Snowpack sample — Buffalo Mountain, Silverthorne, Colorado, USA (1/25/25, 10:11 AM MST)
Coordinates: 39.6222, -106.1139
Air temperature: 22 °F
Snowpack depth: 110 cm
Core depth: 30 cm
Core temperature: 42.8 °F
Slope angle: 12°, slope face: 102°
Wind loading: high
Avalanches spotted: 0
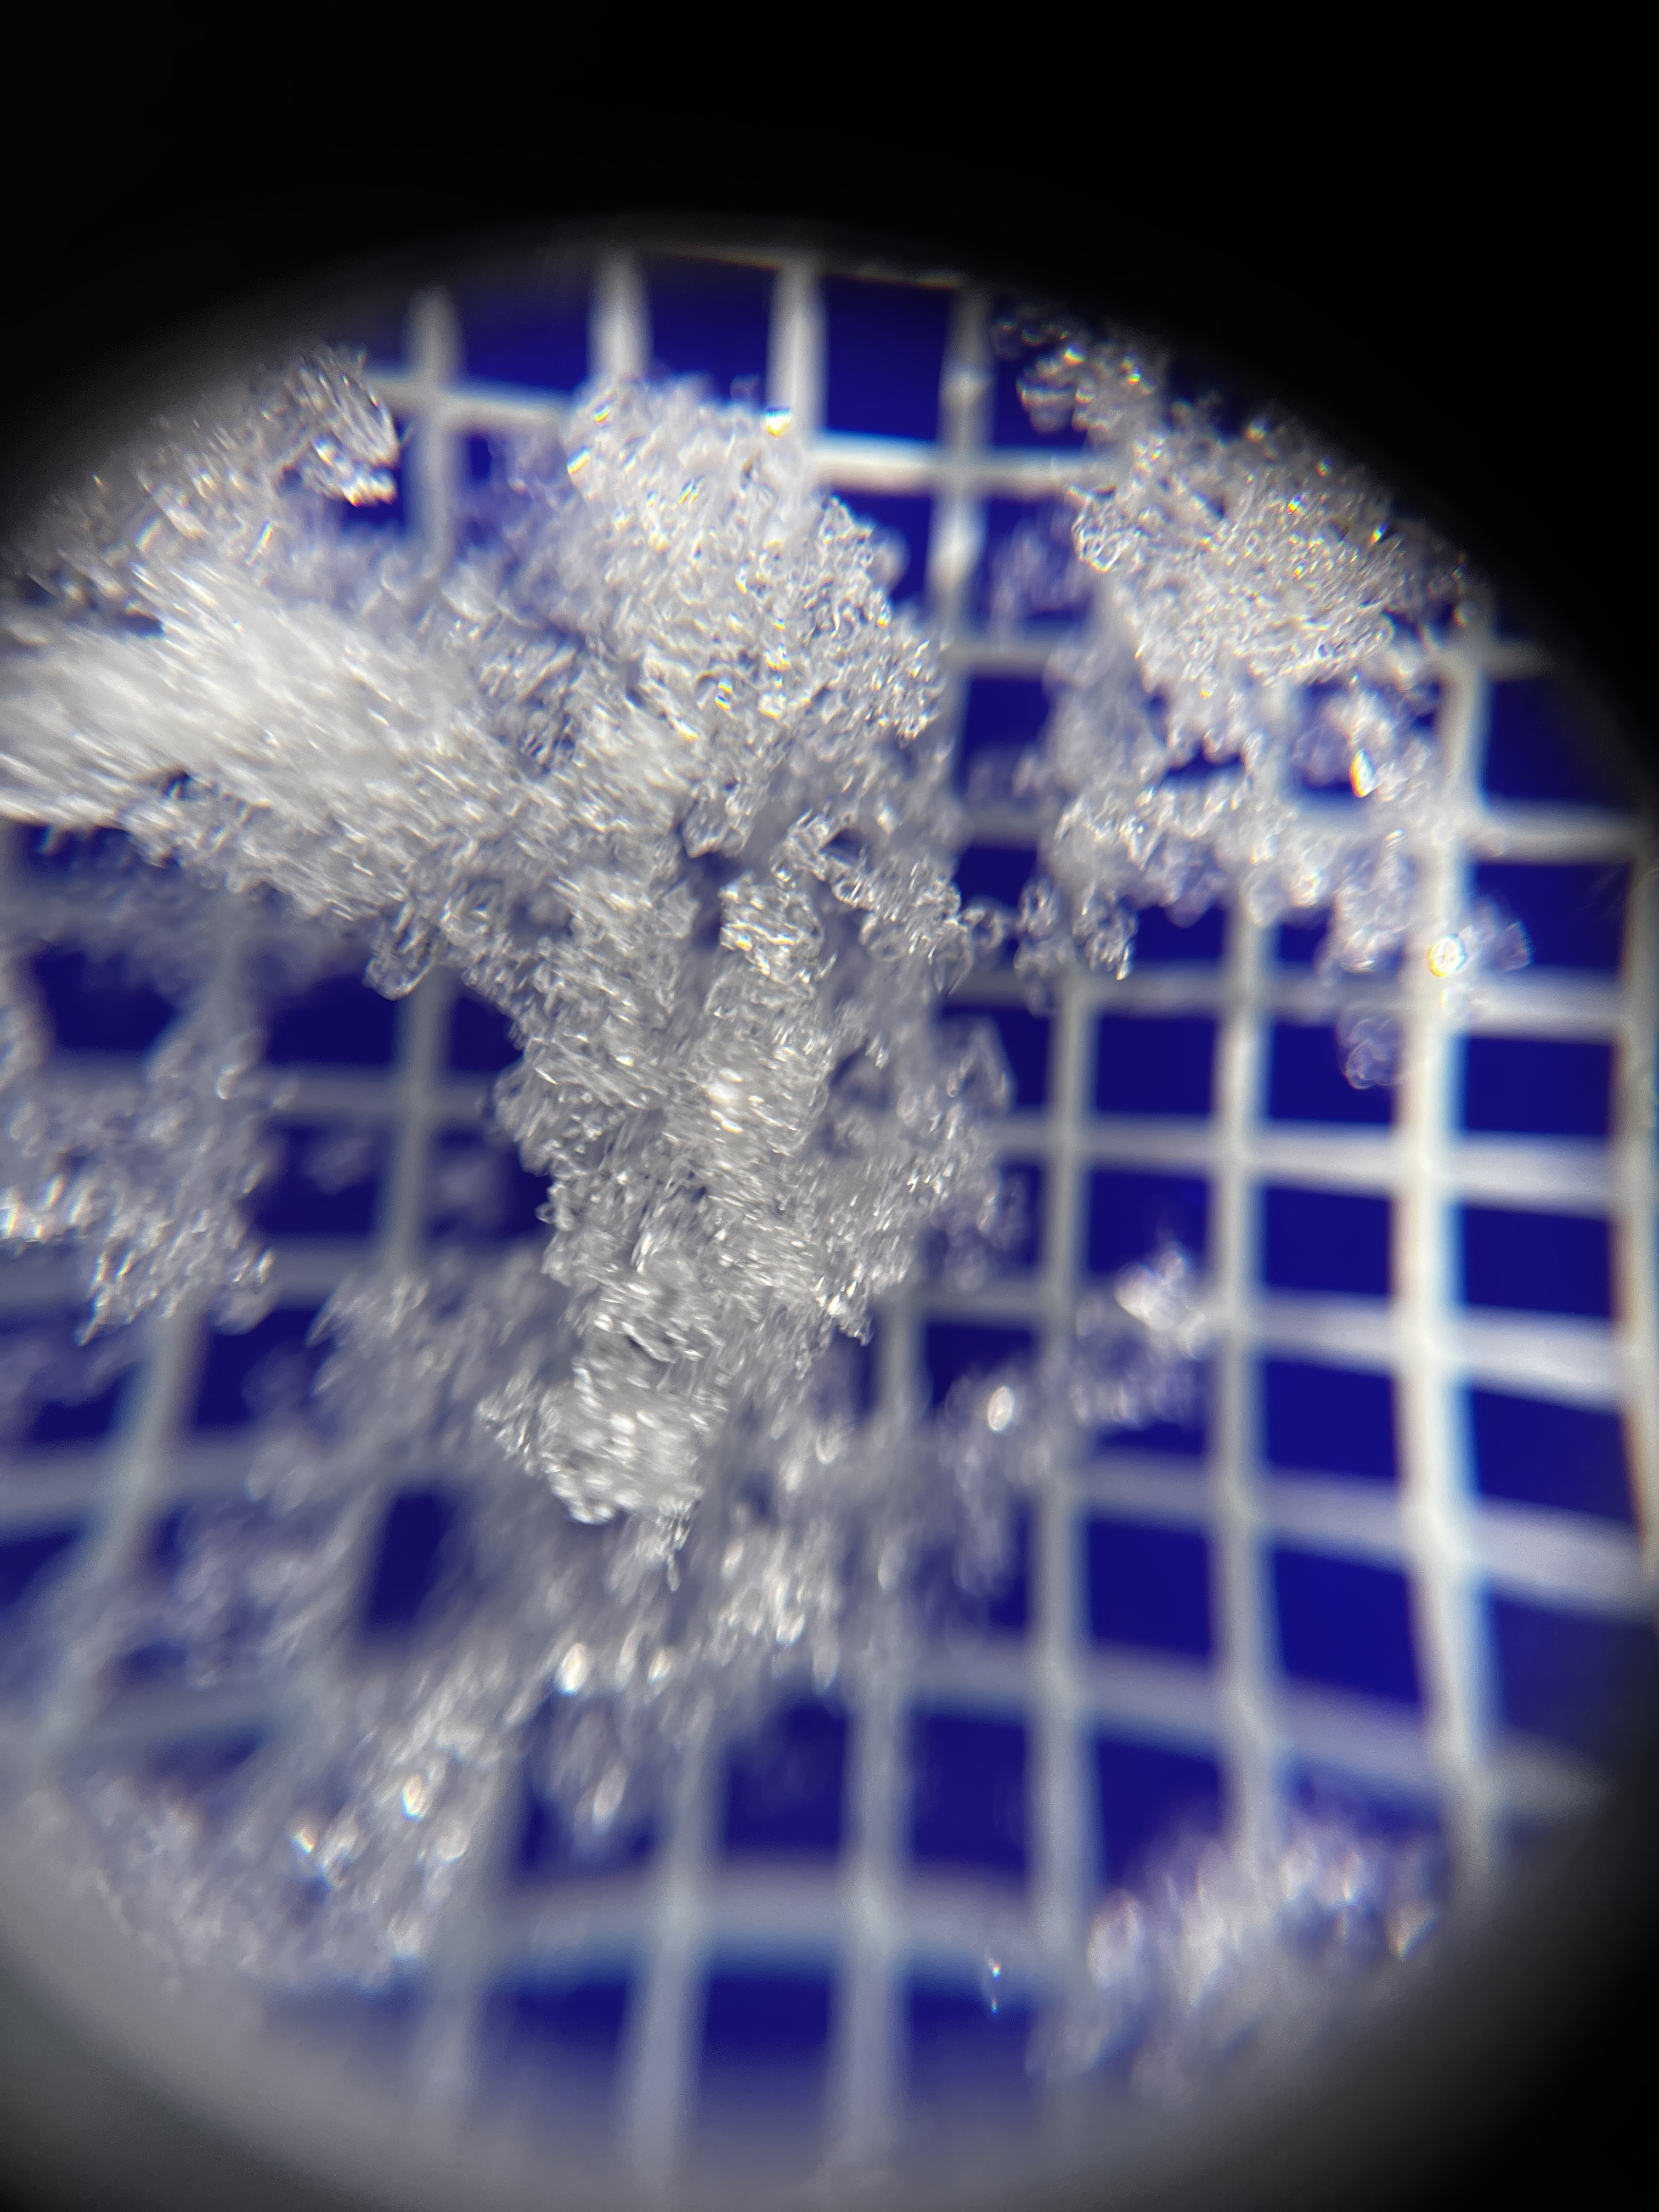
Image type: magnified_profile
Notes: No avalanches nearby, collected on the outskirts of a fire break 15 meters from the treeline, on way to Buffalo and Red Mountain